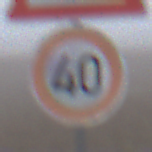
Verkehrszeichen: Geschwindigkeit40
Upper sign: ViehtriebRechts
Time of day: MorningAfternoon
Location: Outdoor (RoadRail)
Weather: Overcast
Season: NotSpecified
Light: Natural